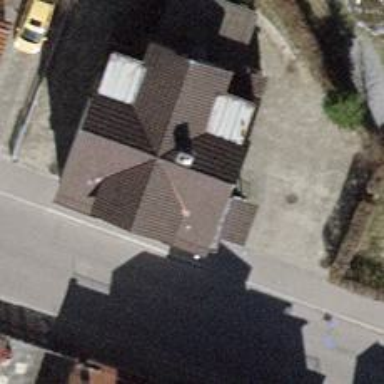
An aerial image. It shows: Restaurant.